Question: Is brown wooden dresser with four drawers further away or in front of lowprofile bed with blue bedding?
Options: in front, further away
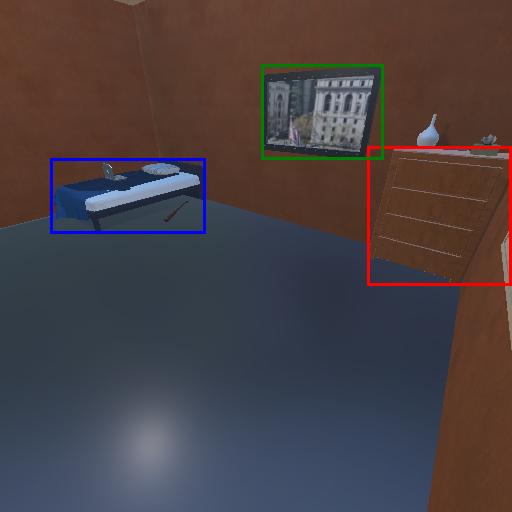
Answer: in front